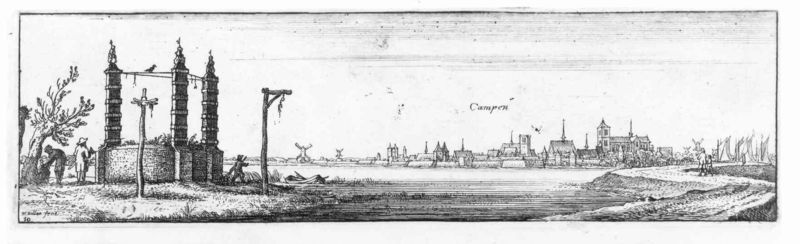
Titel: Kampen
Künstler: Wenzel Hollar
Standort: Karlsruhe
Institution: Staatliche Kunsthalle Karlsruhe
Schlagwörter: baum, himmel, mann, meer, vogel, wasser, weiß, fluss, landschaft, menschen, see, stadt, ufer, frau, grau, holz, hut, männer, schwarz, straße, zeichnung, haus, weg, leute, henker, hinrichtung, stein, steine, tod, tot, weit, niederlande, deich, ebene, feld, häuser, mühle, mühlen, natur, vögel, weide, weite, windmühle, gehen, gewässer, kanal, kirche, land, kind, personen, bauern, boot, brunnen, windmühlen, schiffe, schrift, ansicht, italien, ernte, dorf, dächer, mauer, grafik, platz, silhouette, querformat, architecture, church, columns, hat, men, people, white, black, empty, figures, france, gray, grey, old, woman, print, junge, bauer, skyline, kirchen, panorama, stadtansicht, ruine, zisterne, hängen, kreuz, türme, dom, pfahl, druck, schwarz-weiß, holzstich, stich, woodcut, beschriftung, schema, man, sky, tree, wanderer, boat, building, house, lake, landscape, nature, netherlands, ocean, peasant, sand, sea, shore, water, distance, germany, horizon, houses, street, tower, village, stadtmauer, death, baroque, child, plan, coast, grass, river, stream, garden, path, road, rabe, drawing, postkarte, kupferstich, black and white, bird, etching, illustration, sketch, walking, birds, rennaissance, sohn, weise, cross, wort, boats, dead, town, peasants, person, city, human, ancient, shilouette, ink, bricks, buildings, walk, engraving, pencil, harbor, harbour, medieval, foreground, mill, pond, crucifix, long, krähe, seaside, galgen, baby, cityscape, dutch, rowboat, spire, steeple, dürrer, holland, windmill, windmills, working, bank, außerhalb, hanging, sails, well, campen, text, stadtblick, middle ages, pole, killing, gardening, richtplatz, travelers, crosses, stage, canal, post, torture, seestadt, spires, kampen, 1750, pillars, rembrandt, gallows, punishment, crow, hang, gallow, lek, nts, raven, parint, tents, ..., pencil sketh?, or something, medieval times, ummmmmmmm, capen, stretch, hangman, mills, druckgrafik, stadtansicg, galge, dike, aggelopoulos, skata, noose, citiscape, towns, shor, gibbets, kuupferstich, weld, bulidings, drought, campou, village', hoist, gibbet, levy, galgenfeld, porth, kämpten